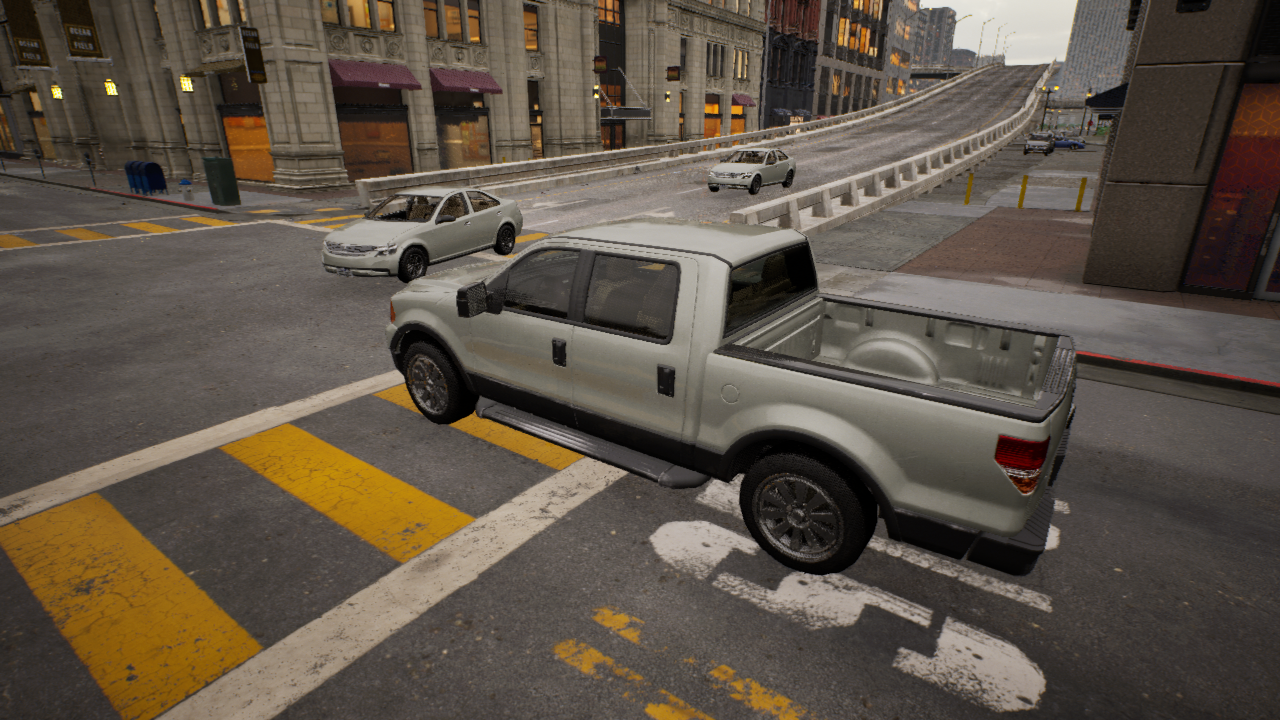
Venue: residential
Lighting: golden hour
Vehicle rig: pickup